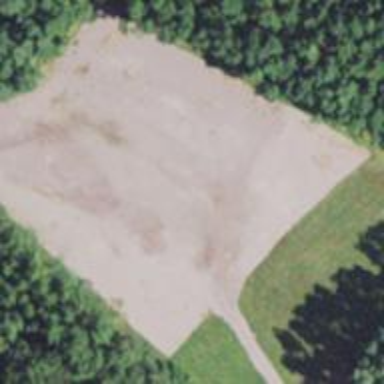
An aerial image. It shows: Parking area with gravel surface.